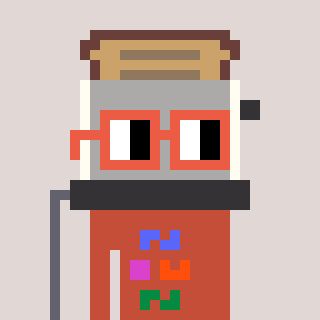
a pixel art character with square orange glasses, a toaster-shaped head and a rust-colored body on a warm background